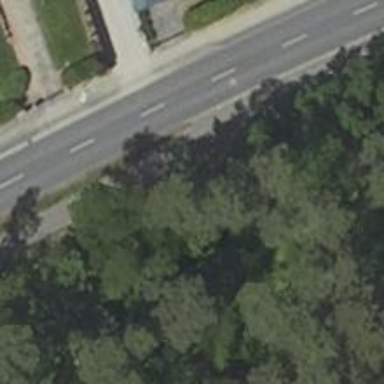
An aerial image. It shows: Asphalt cycleway.